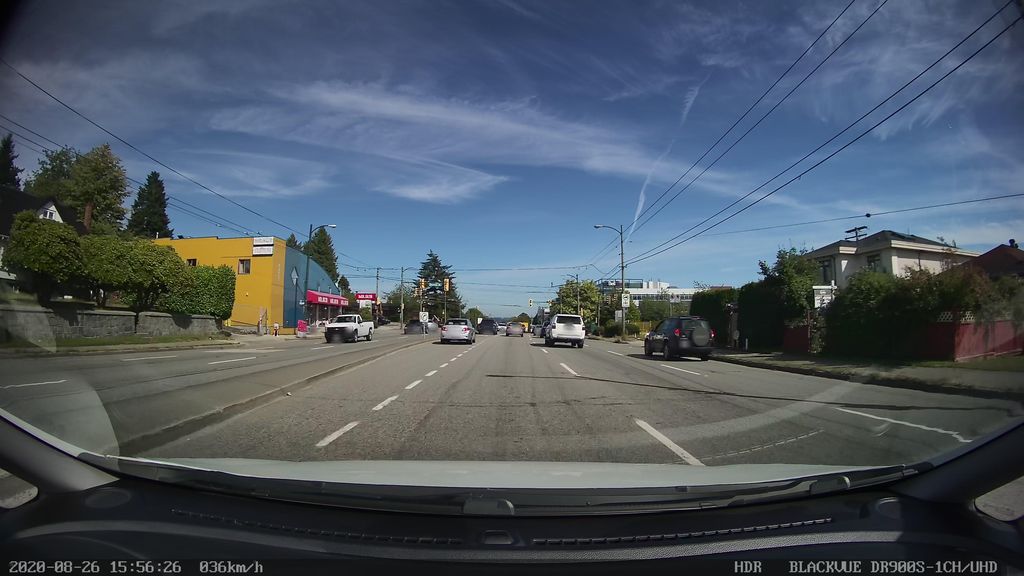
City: vancouver